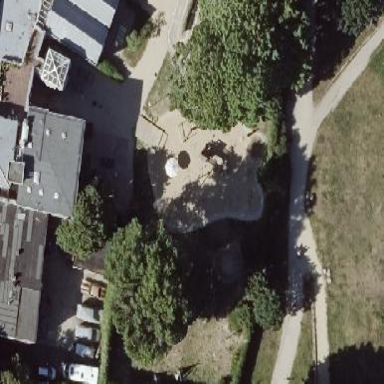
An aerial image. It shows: Kindergarten.